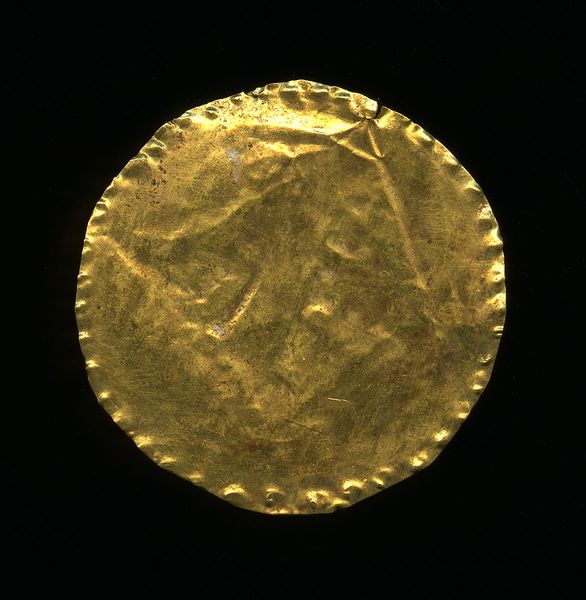
Titel: Rundes Zierblech
Standort: Hamburg
Institution: Museum für Kunst und Gewerbe Hamburg
Schlagwörter: schmuck, kleidung, tod, gold, beerdigung, getrieben, bestattung, trauerfeier, beisetzung, frauenkleidung, damenbekleidung, totenfeier, hessische systematik, körper, begräbnis, frühe kaiserzeit, prinzipat, gewandschmuck, römisch